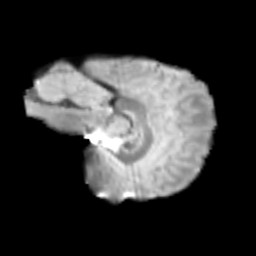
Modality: T2w
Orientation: sagittal
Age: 14
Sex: female
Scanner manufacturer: siemens
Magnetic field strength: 3 T
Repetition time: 3.8 s
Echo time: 0.07 s